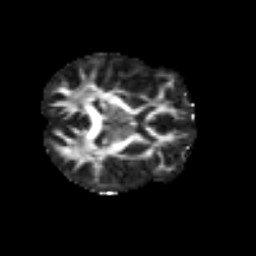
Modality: FA
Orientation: axial
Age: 40
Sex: female
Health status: ill
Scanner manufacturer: siemens
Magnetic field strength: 3 T
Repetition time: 8.7 s
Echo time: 0.11 s